Interaction volume radius: 5 \u00c5
Interaction volume height: 25 \u00c5
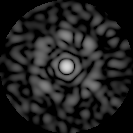
Disorder parameter: 0.6979